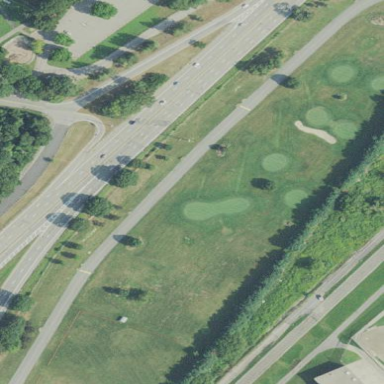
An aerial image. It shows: Golf course.